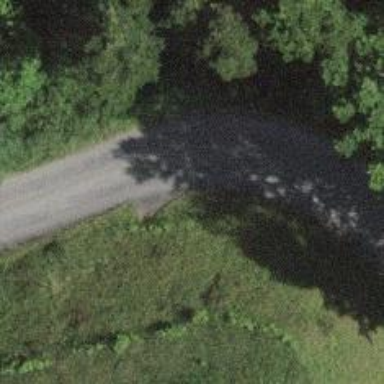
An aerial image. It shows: Well-maintained track road with grade 1 tracktype.